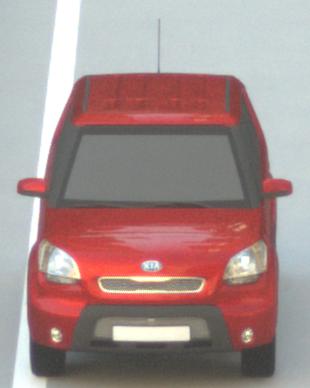
Make: KIA
Model: Soul 1.6
Detailed model: Soul (AM)
Model produced from: 2009/02
Model produced until: 2009/11
Doors: 5
Color: red
Road condition: dry road
Daytime: morning or afternoon
Contrast: low contrast